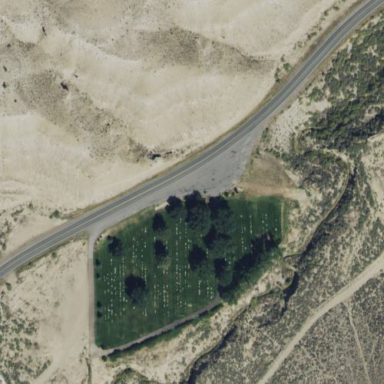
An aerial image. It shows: Cemetery.